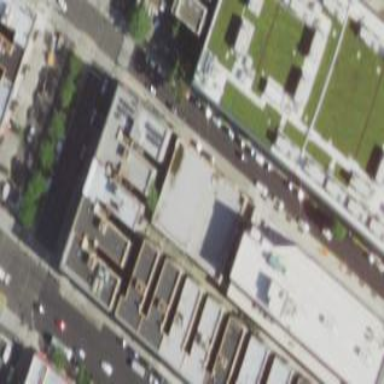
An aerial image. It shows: Part of building.